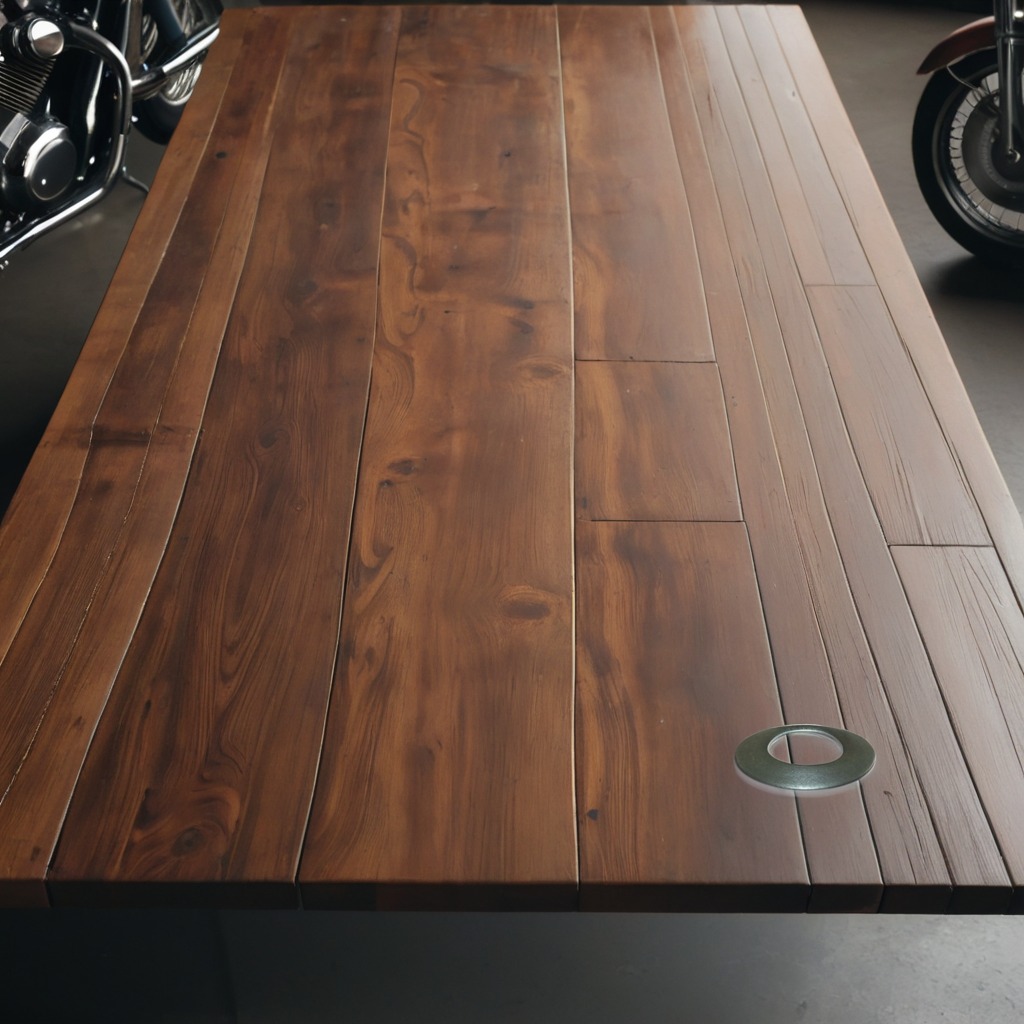
A flat metal washer lies on the oil-spilled wooden table in a vintage motorcycle garage.